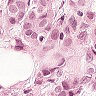
Metastatic tissue present: yes